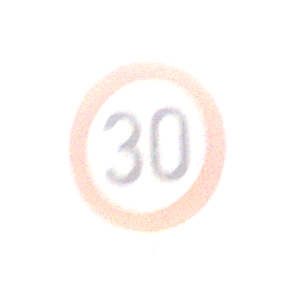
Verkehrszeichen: Geschwindigkeit30
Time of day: MorningAfternoon
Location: Roofed (Urban)
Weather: PartlyCloudy
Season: NotSpecified
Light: Natural